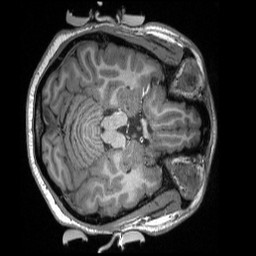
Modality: T1w
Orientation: axial
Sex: female